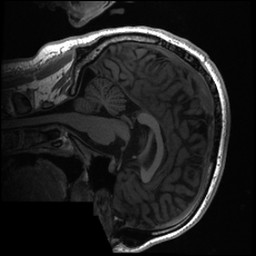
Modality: T1w
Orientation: sagittal
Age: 25
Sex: male